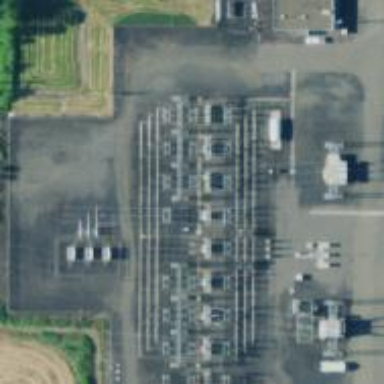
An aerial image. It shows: Outdoor switch for power.